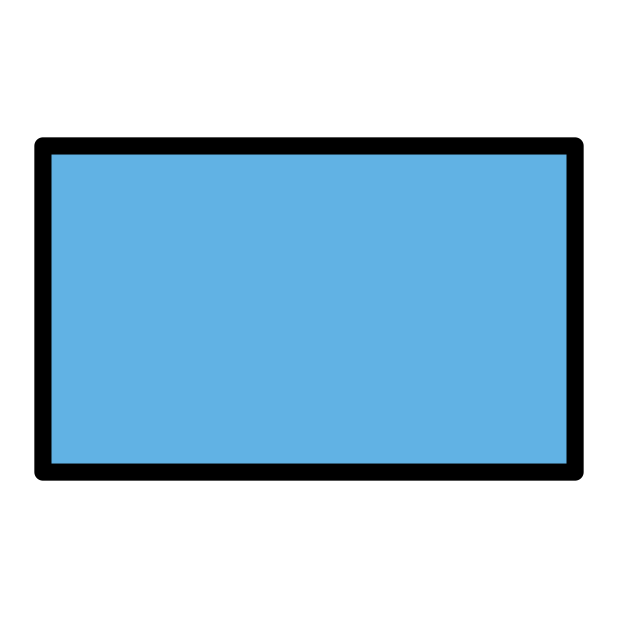
deep blue flag